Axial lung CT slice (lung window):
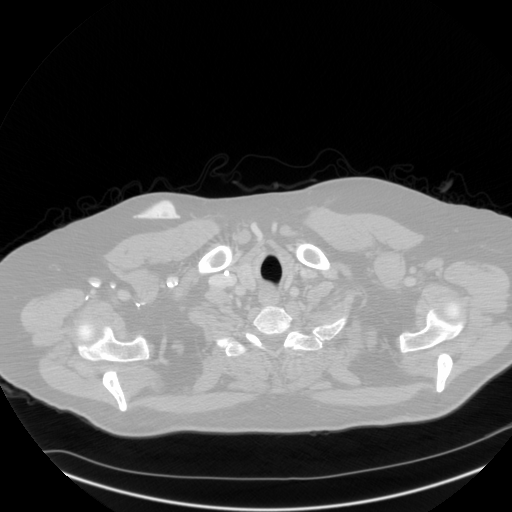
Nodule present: no